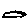
Label: cloud